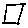
Label: square